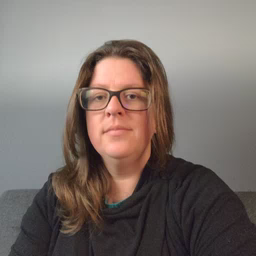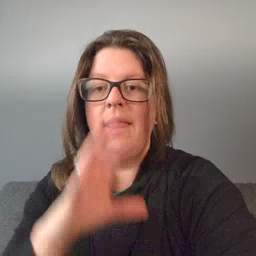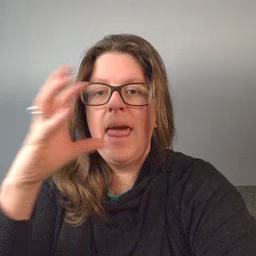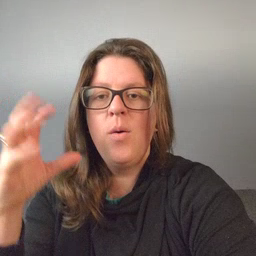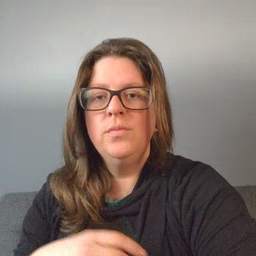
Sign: cloud